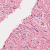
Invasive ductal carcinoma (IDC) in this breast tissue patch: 1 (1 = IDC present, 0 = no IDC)